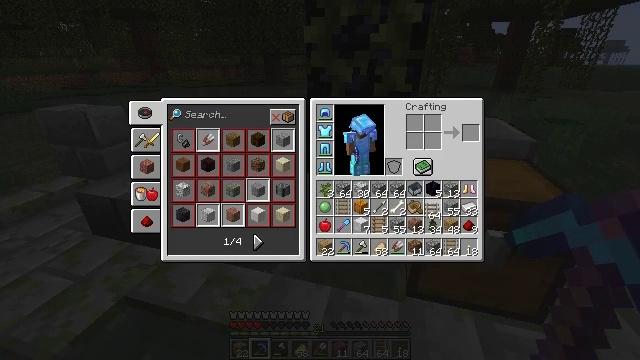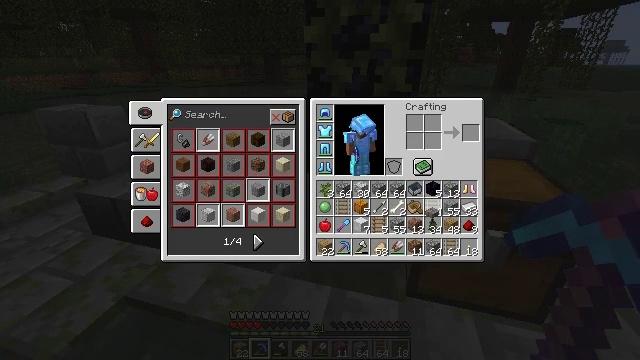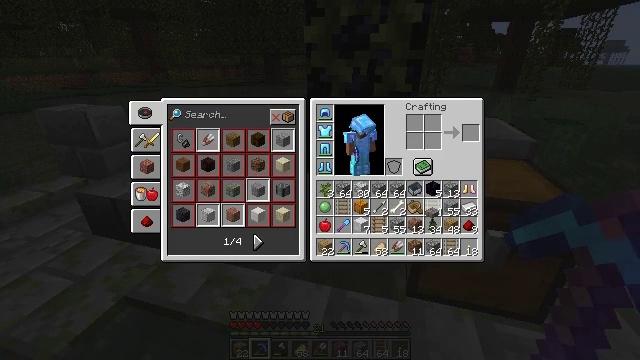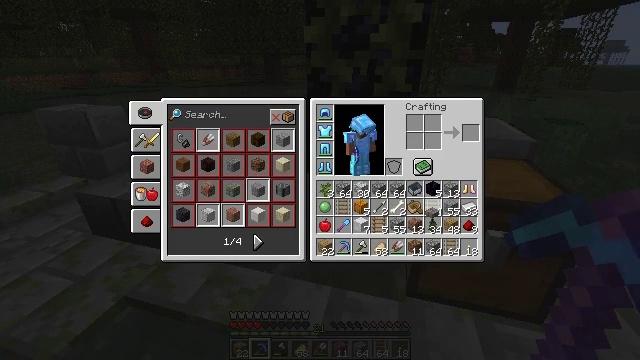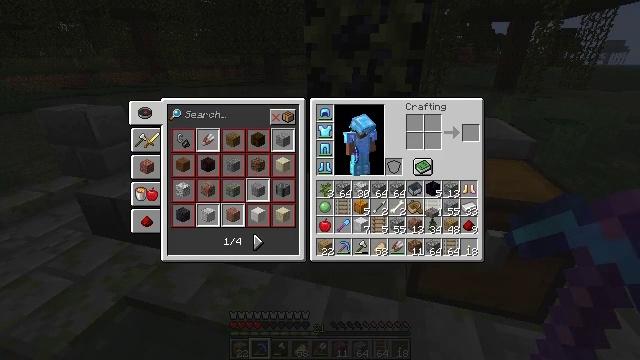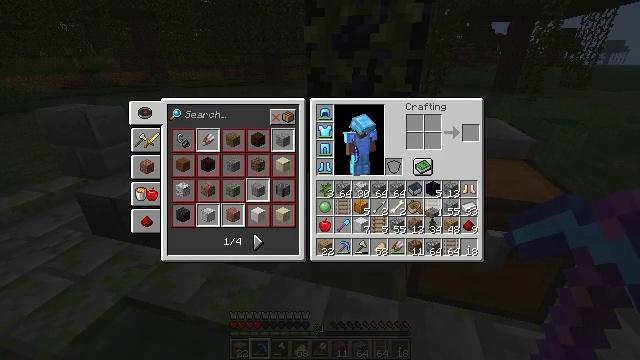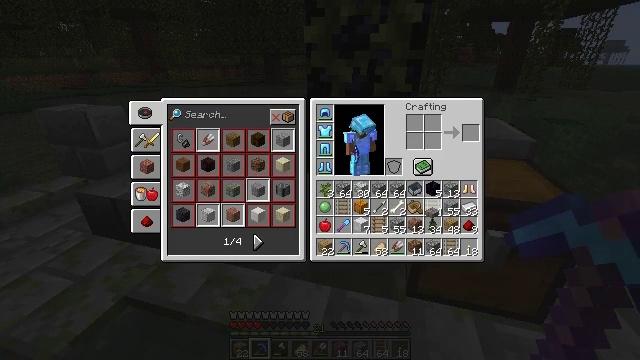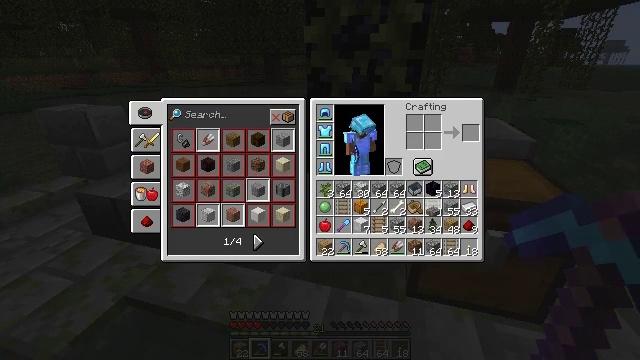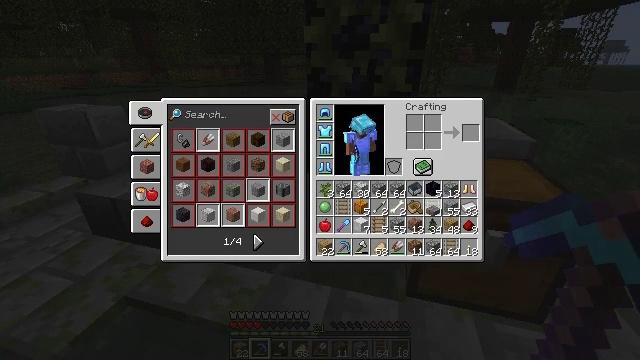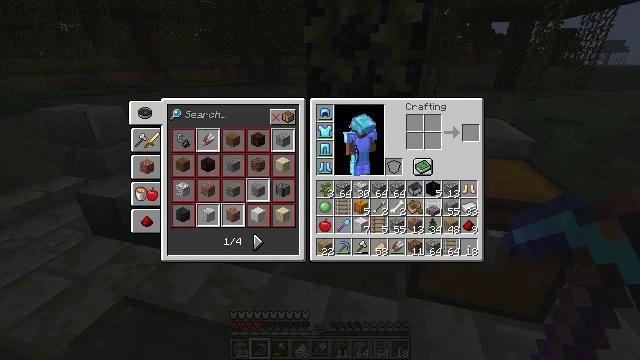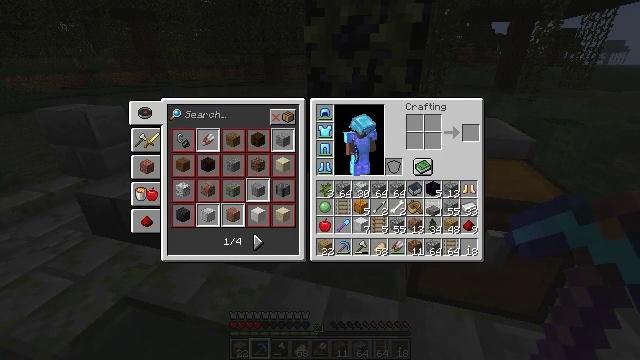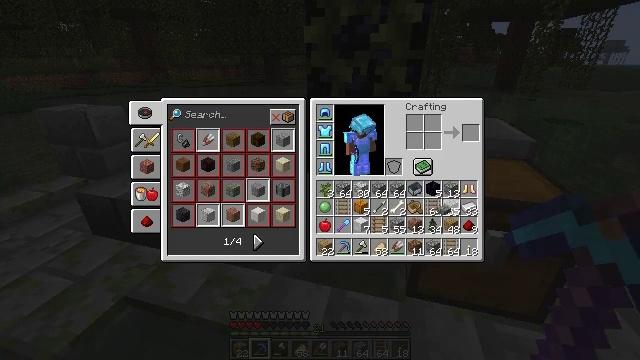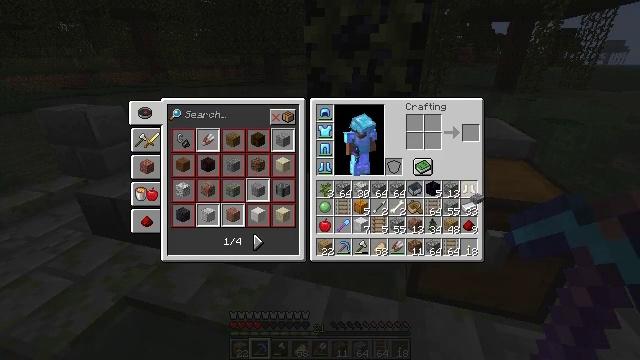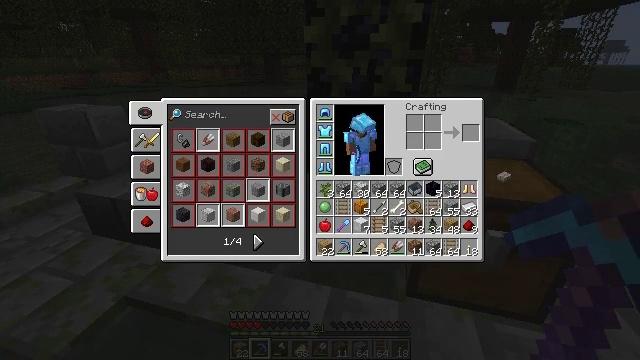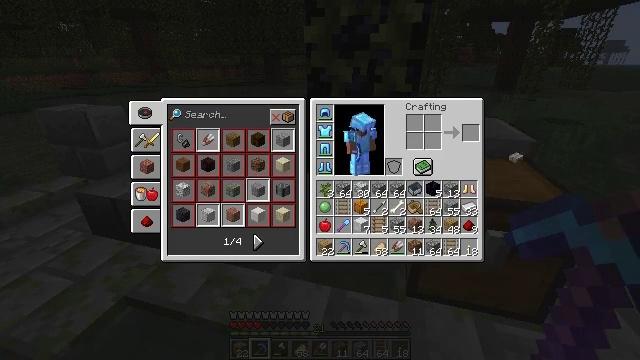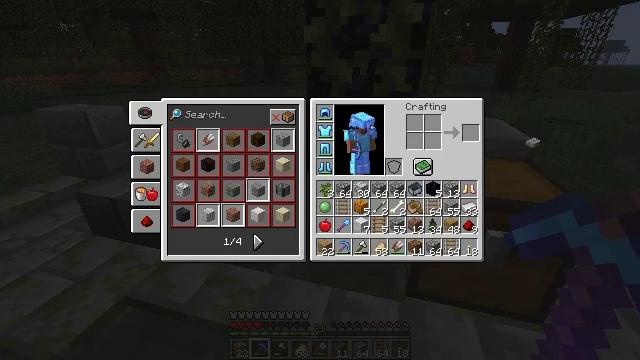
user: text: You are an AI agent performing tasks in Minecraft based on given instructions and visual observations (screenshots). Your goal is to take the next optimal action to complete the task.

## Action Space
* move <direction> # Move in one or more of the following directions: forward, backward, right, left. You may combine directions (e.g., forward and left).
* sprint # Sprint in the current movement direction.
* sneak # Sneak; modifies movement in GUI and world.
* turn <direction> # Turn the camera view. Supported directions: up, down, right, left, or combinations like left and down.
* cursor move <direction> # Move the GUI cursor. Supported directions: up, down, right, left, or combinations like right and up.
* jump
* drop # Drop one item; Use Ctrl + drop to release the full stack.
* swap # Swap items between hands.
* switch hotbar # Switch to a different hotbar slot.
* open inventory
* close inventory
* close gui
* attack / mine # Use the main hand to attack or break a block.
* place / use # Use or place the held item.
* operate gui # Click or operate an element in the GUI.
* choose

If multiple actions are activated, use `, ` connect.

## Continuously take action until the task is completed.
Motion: motion action
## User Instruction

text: Remove a stone brick slab from the inventory.
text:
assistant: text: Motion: no_op
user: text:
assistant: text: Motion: no_op
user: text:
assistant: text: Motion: no_op
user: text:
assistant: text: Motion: no_op
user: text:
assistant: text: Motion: no_op
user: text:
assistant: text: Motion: no_op
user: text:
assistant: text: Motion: no_op
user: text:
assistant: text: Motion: no_op
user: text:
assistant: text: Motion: no_op
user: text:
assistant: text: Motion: no_op
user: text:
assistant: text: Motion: cursor move right
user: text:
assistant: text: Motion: cursor move right and up
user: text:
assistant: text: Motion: cursor move right and up
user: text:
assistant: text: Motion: cursor move right and up
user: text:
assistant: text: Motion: cursor move right and up
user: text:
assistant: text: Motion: cursor move right and up
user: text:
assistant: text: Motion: cursor move up
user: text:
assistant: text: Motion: cursor move right
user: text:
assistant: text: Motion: operate gui
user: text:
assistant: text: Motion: operate gui
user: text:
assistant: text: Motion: operate gui
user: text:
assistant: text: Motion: no_op
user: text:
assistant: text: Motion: no_op
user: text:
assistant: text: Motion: no_op
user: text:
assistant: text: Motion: no_op
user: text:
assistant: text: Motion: no_op
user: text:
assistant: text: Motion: no_op